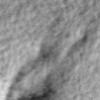
Label: no_change